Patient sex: M
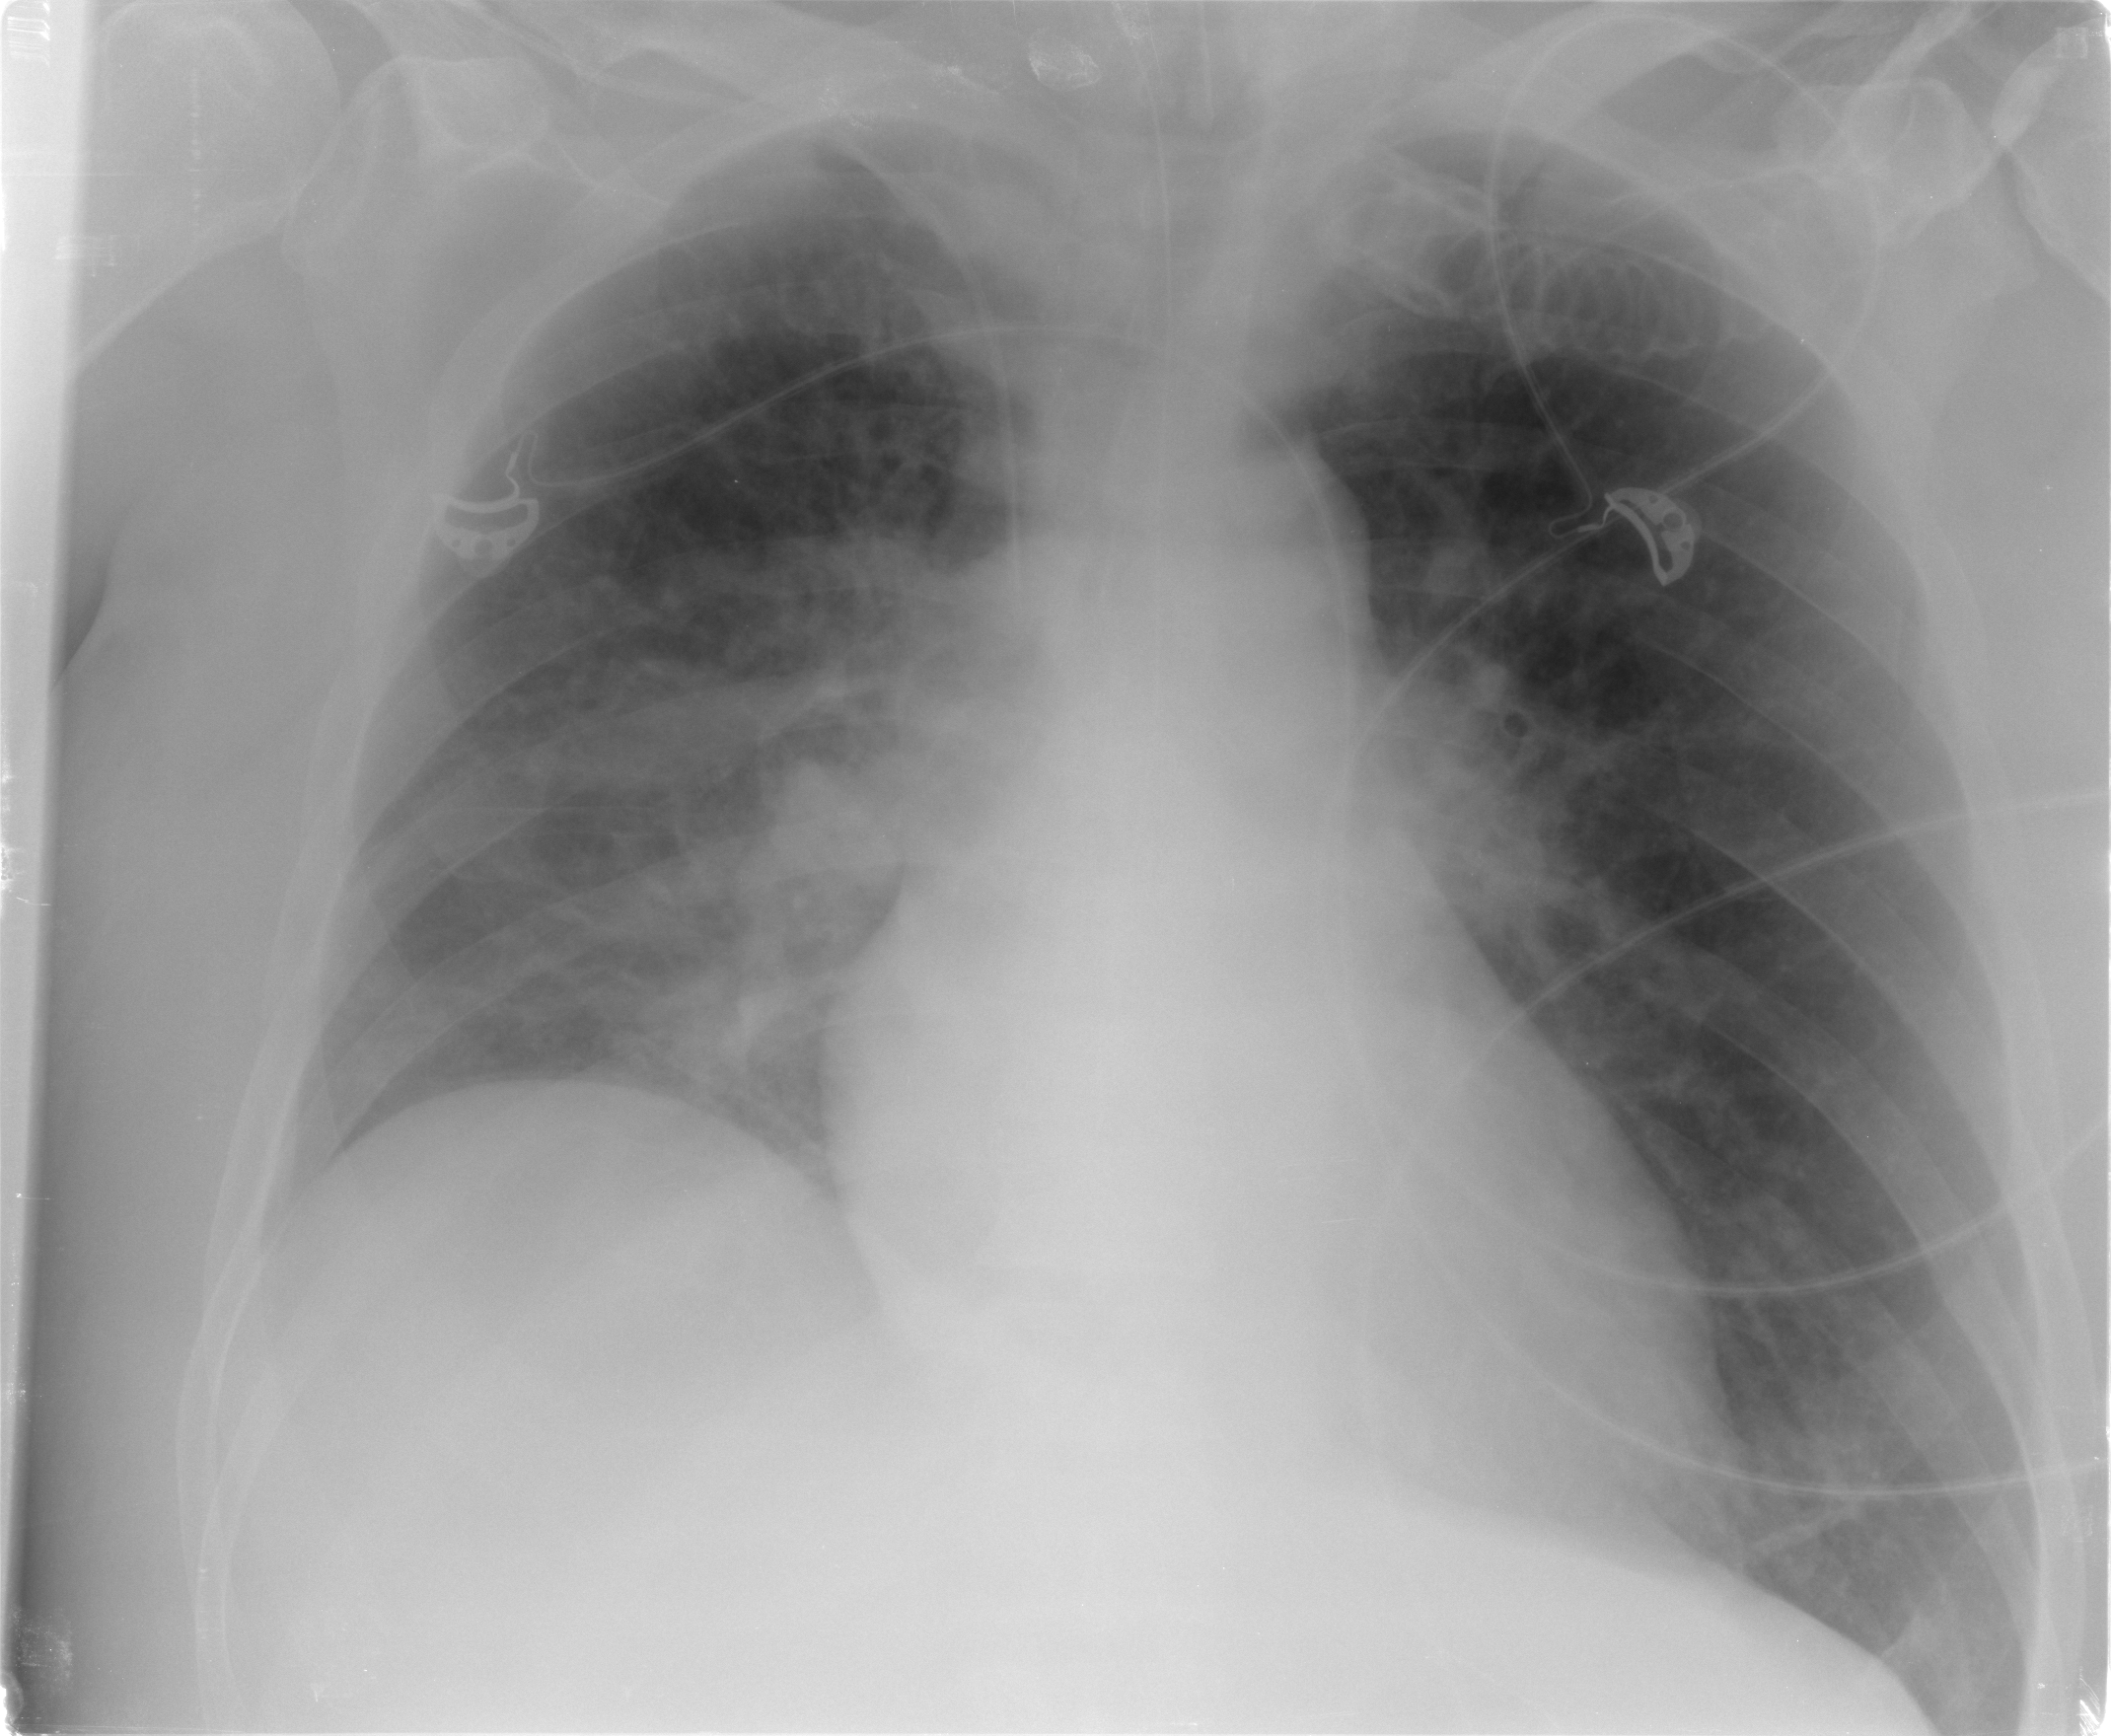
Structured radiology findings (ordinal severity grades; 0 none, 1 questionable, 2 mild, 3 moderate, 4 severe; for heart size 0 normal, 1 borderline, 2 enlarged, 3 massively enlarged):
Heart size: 0
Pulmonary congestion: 3
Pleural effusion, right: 0
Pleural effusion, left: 0
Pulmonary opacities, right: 2
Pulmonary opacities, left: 2
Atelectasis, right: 2
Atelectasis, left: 0